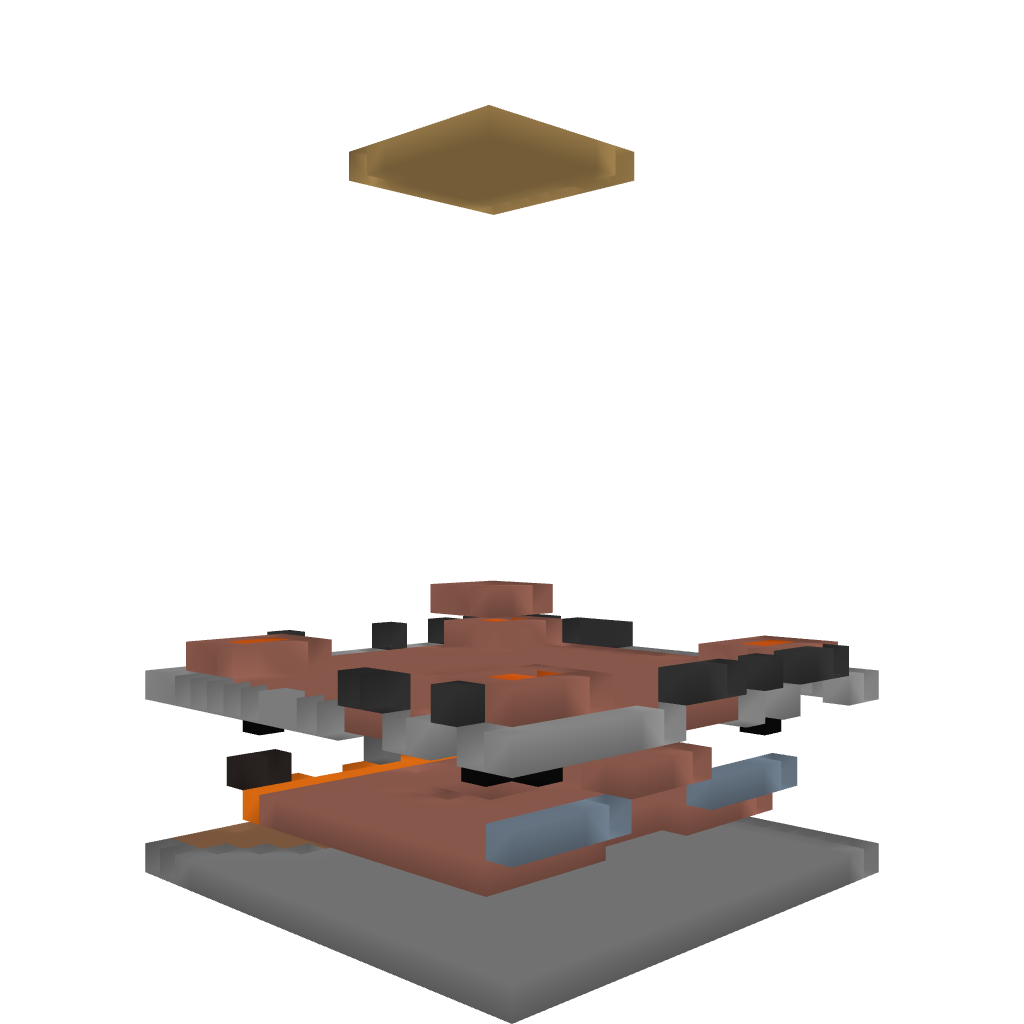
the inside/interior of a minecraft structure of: Underground base v2